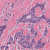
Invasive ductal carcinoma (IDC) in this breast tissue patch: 1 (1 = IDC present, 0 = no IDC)